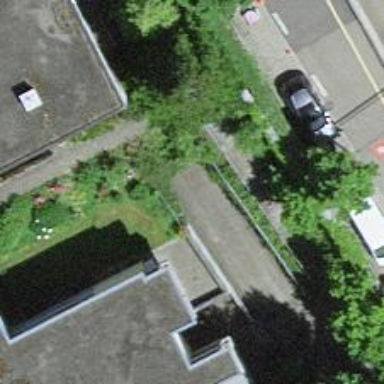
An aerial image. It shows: Parking entrance.